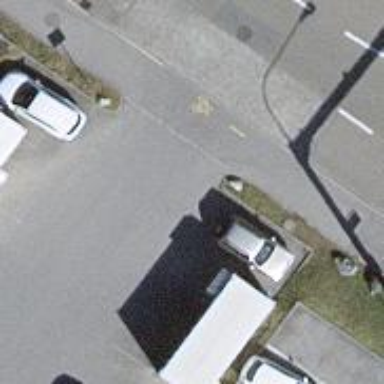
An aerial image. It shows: Paved parking aisle serving as service road.